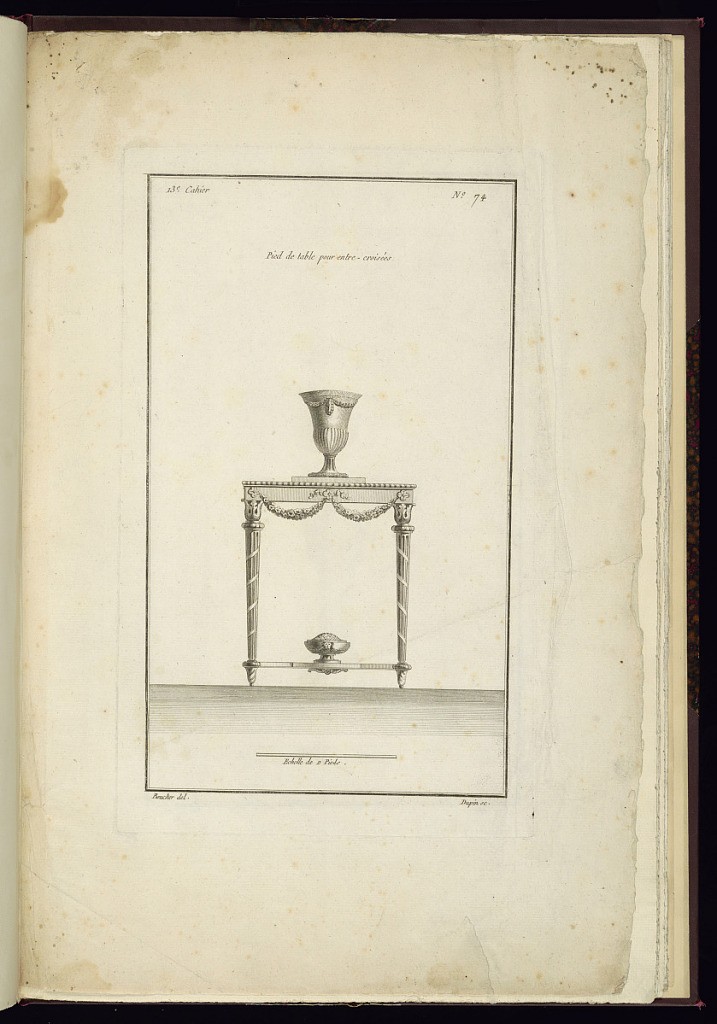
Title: Pied de table pour entre-croisées
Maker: Juste-François Boucher, French, 1736 – 1782
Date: ca. 1775
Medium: Engraving on off white laid paper
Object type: Print
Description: Design for an entryway table. The table is decorated with ornament motifs including floral garlands, bound fluting, acanthus leaves, and gadrooning. The table is topped with a vase; at its base is a censor. The plate is signed.